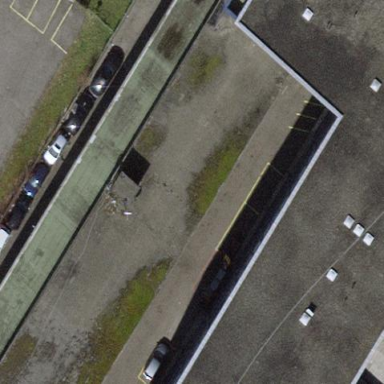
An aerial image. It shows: Building.